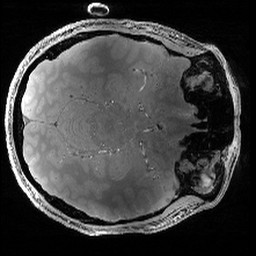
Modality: PDw
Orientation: axial
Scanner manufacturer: siemens
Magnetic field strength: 6.98 T
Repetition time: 2.82 s
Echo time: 0.00328 s